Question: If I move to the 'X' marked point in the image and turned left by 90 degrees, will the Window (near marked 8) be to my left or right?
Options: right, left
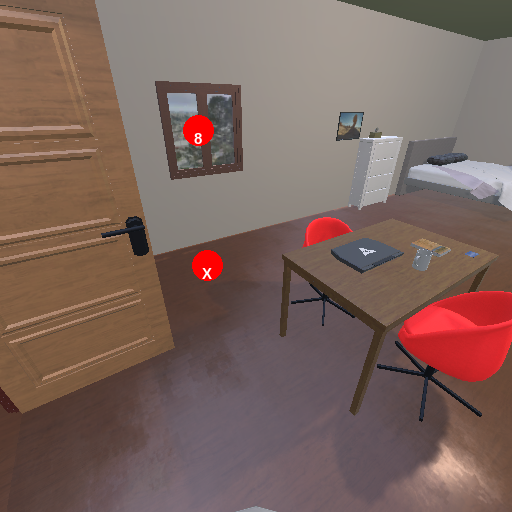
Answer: right